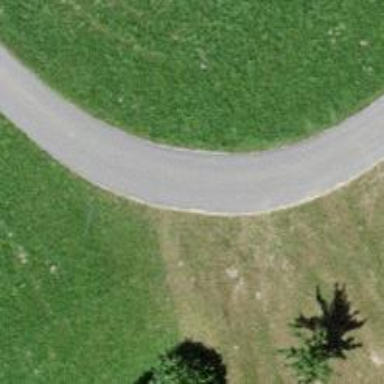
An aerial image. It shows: Service road with grade1 tracktype.